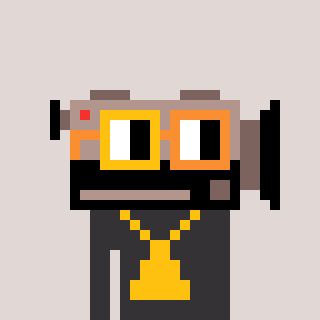
a pixel art character with square yellow and orange glasses, a camcorder-shaped head and a grayscale-colored body on a warm background